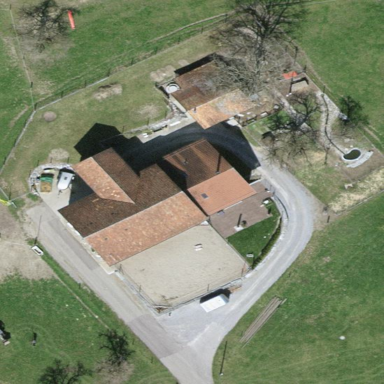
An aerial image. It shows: Farmyard area.